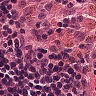
Metastatic tissue present: no